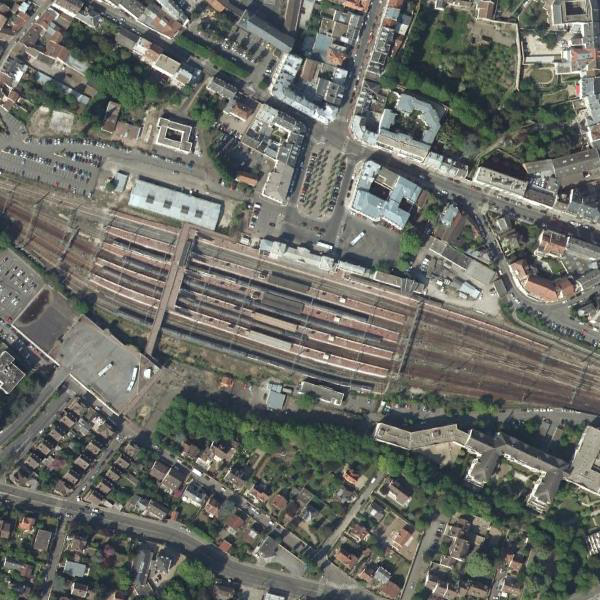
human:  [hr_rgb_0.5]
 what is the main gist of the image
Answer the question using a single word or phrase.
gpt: railway station